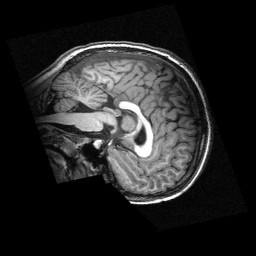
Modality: T1w
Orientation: sagittal
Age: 13
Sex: male
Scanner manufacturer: siemens
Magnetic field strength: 3 T
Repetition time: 2.3 s
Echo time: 0.00336 s